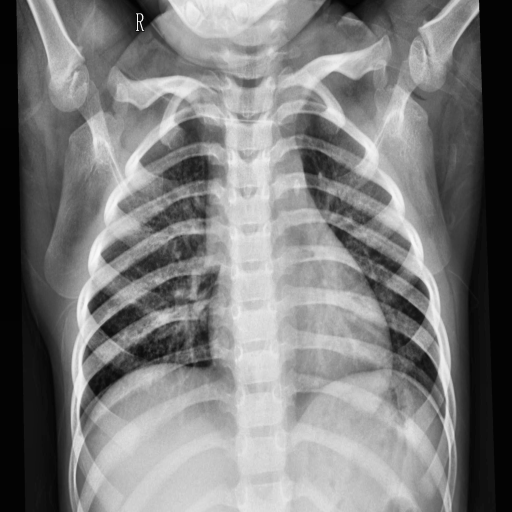
Finding: NORMAL